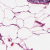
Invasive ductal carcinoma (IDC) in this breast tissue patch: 0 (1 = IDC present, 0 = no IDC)